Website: apple
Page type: order-returns
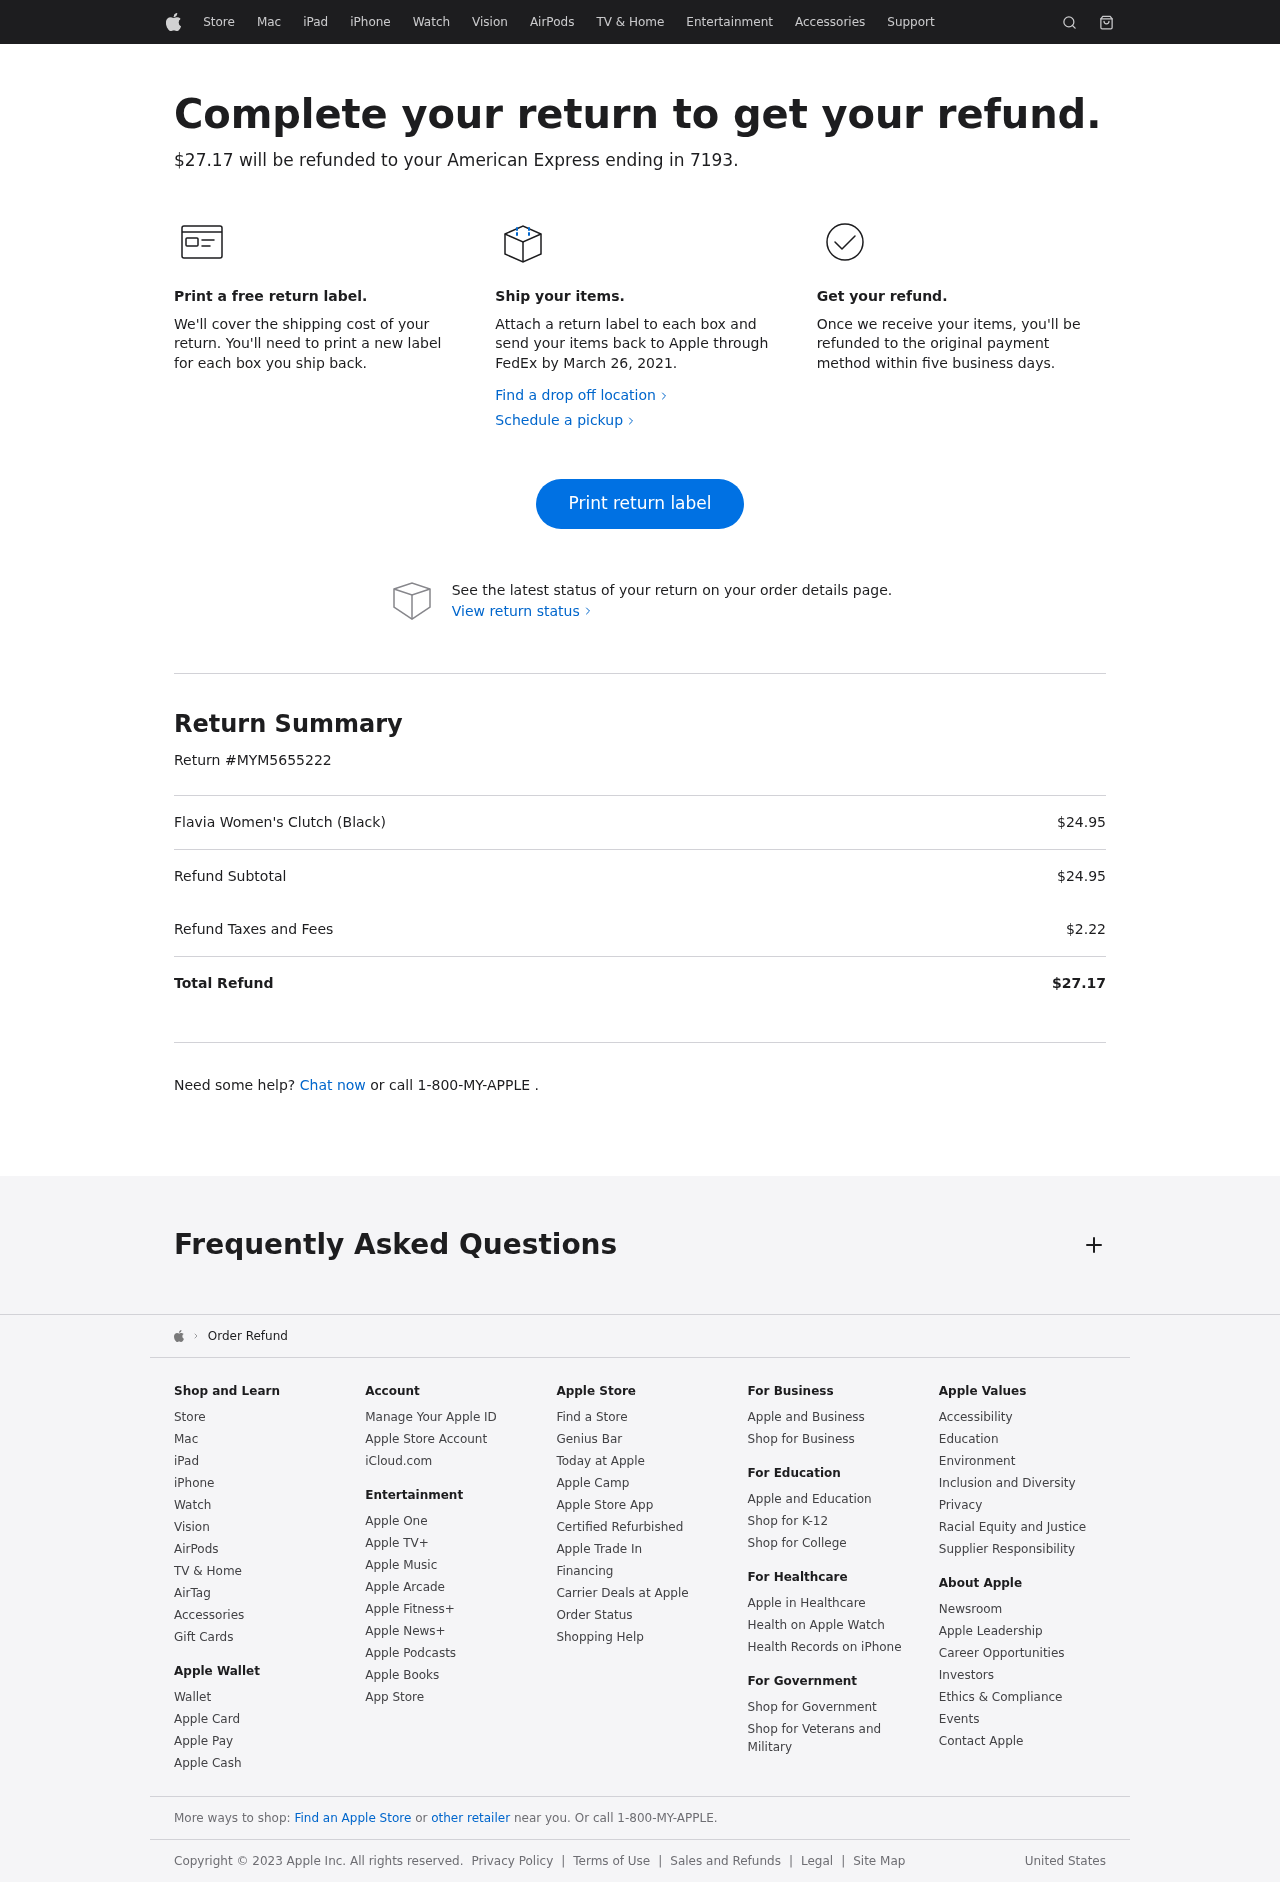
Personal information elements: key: PII_CARD_LAST4
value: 7193
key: PII_CARD_TYPE
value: American Express
Product elements: key: PRODUCT1_NAME
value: Flavia Women's Clutch (Black)
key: PRODUCT1_PRICE
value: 24.95
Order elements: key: ORDER_TOTAL
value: $27.17
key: ORDER_RETURN_BY_DATE
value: March 26, 2021
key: ORDER_RETURN_ID
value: MYM5655222
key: ORDER_SUBTOTAL
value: $24.95
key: ORDER_TAX
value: $2.22